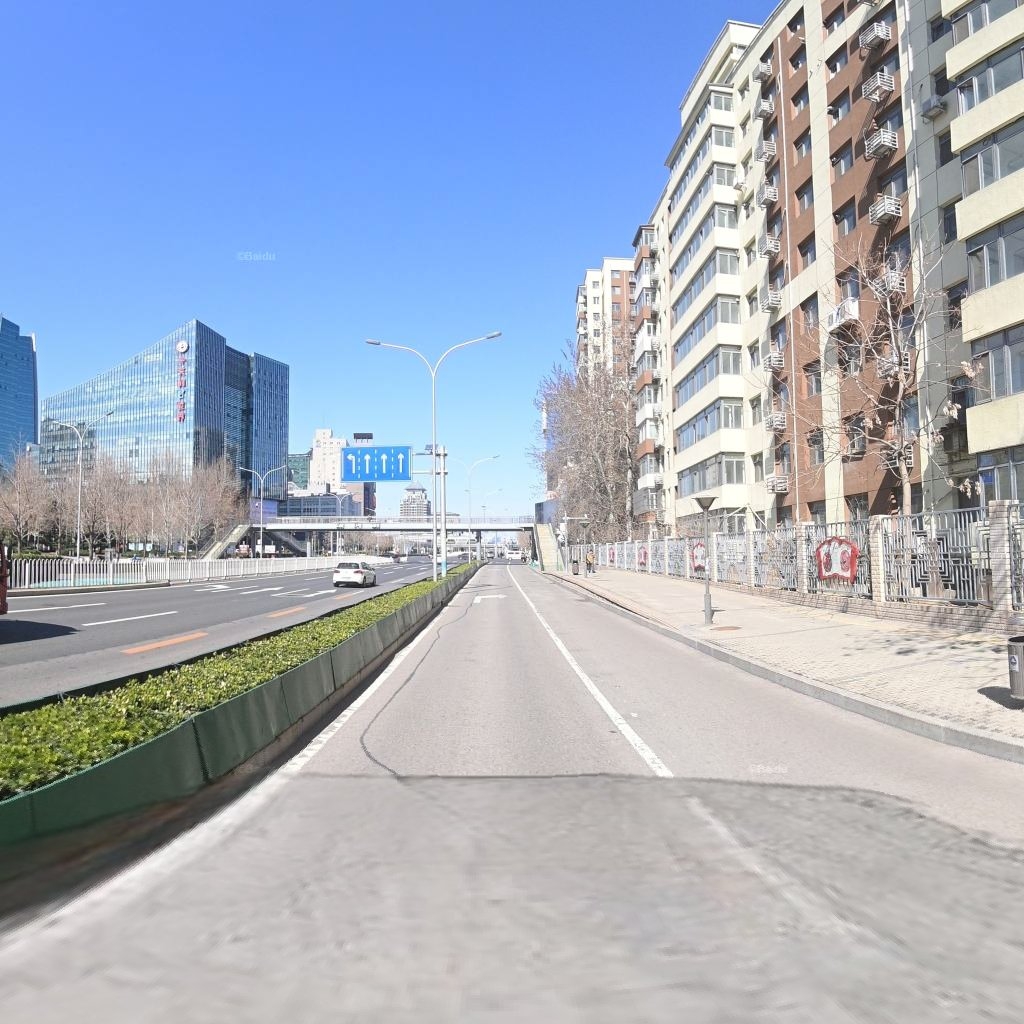
Region: Haidian
Road damage annotations: longitudinal patch, manhole cover